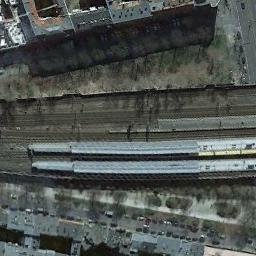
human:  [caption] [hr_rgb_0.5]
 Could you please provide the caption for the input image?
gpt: These railways are flanked by some buildings and two trains are on the railways .

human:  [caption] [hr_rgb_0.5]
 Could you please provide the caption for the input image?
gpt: The railway is next to some houses .

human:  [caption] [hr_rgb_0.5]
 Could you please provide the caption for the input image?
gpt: There is a train passing by in the picture .

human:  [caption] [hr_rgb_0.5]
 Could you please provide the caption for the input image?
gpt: Several buildings of different shapes are beside the railway .

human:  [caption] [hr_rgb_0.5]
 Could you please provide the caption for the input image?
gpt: There are some buildings beside the railway with two blue trains .